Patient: sex M, age 78
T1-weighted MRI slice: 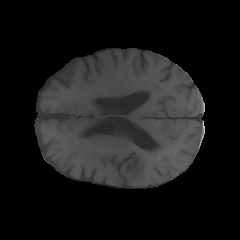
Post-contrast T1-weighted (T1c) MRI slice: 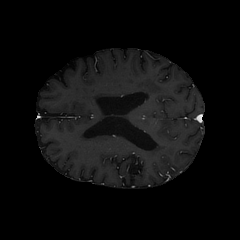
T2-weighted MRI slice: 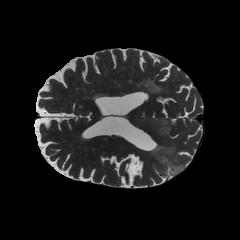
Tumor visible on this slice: yes
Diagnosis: Glioblastoma, IDH-wildtype
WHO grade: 4